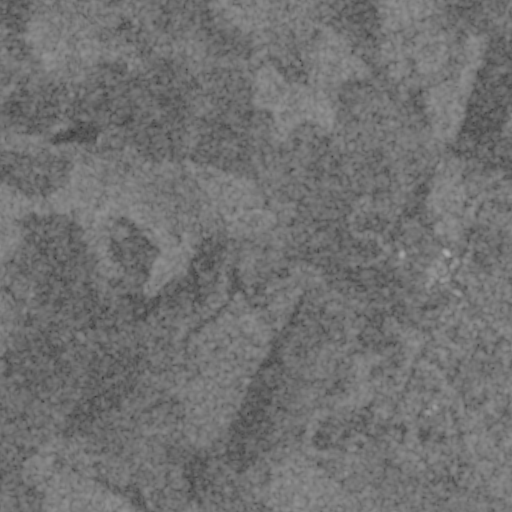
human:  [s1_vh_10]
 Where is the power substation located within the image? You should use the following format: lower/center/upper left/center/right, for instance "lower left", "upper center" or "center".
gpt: The power substation is located in the center right of the image.
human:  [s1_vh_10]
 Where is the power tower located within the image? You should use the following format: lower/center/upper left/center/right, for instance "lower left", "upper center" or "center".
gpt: The power tower is located in the upper right of the image.
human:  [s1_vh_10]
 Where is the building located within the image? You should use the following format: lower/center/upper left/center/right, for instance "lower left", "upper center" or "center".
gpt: There is no building in the image.

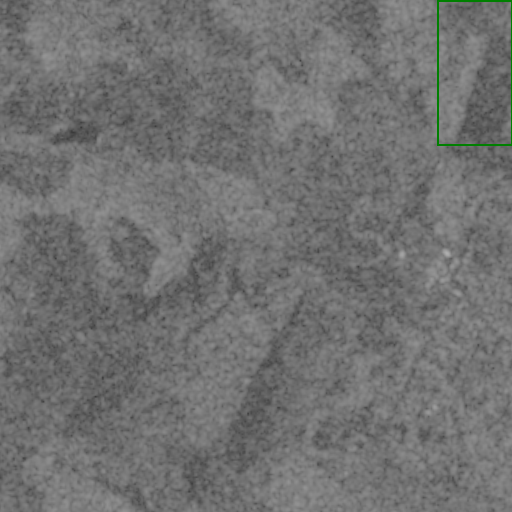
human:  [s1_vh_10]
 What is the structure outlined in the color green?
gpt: The structure outlined in green is a crop field.
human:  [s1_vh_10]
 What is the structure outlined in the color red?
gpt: There is no red outline.